Field crop: tomato
Growth stage: 1
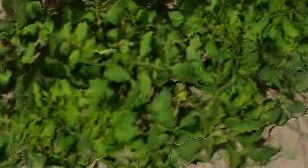
Species: tomato